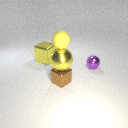
large yellow metal sphere above small brown metal cube